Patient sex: M
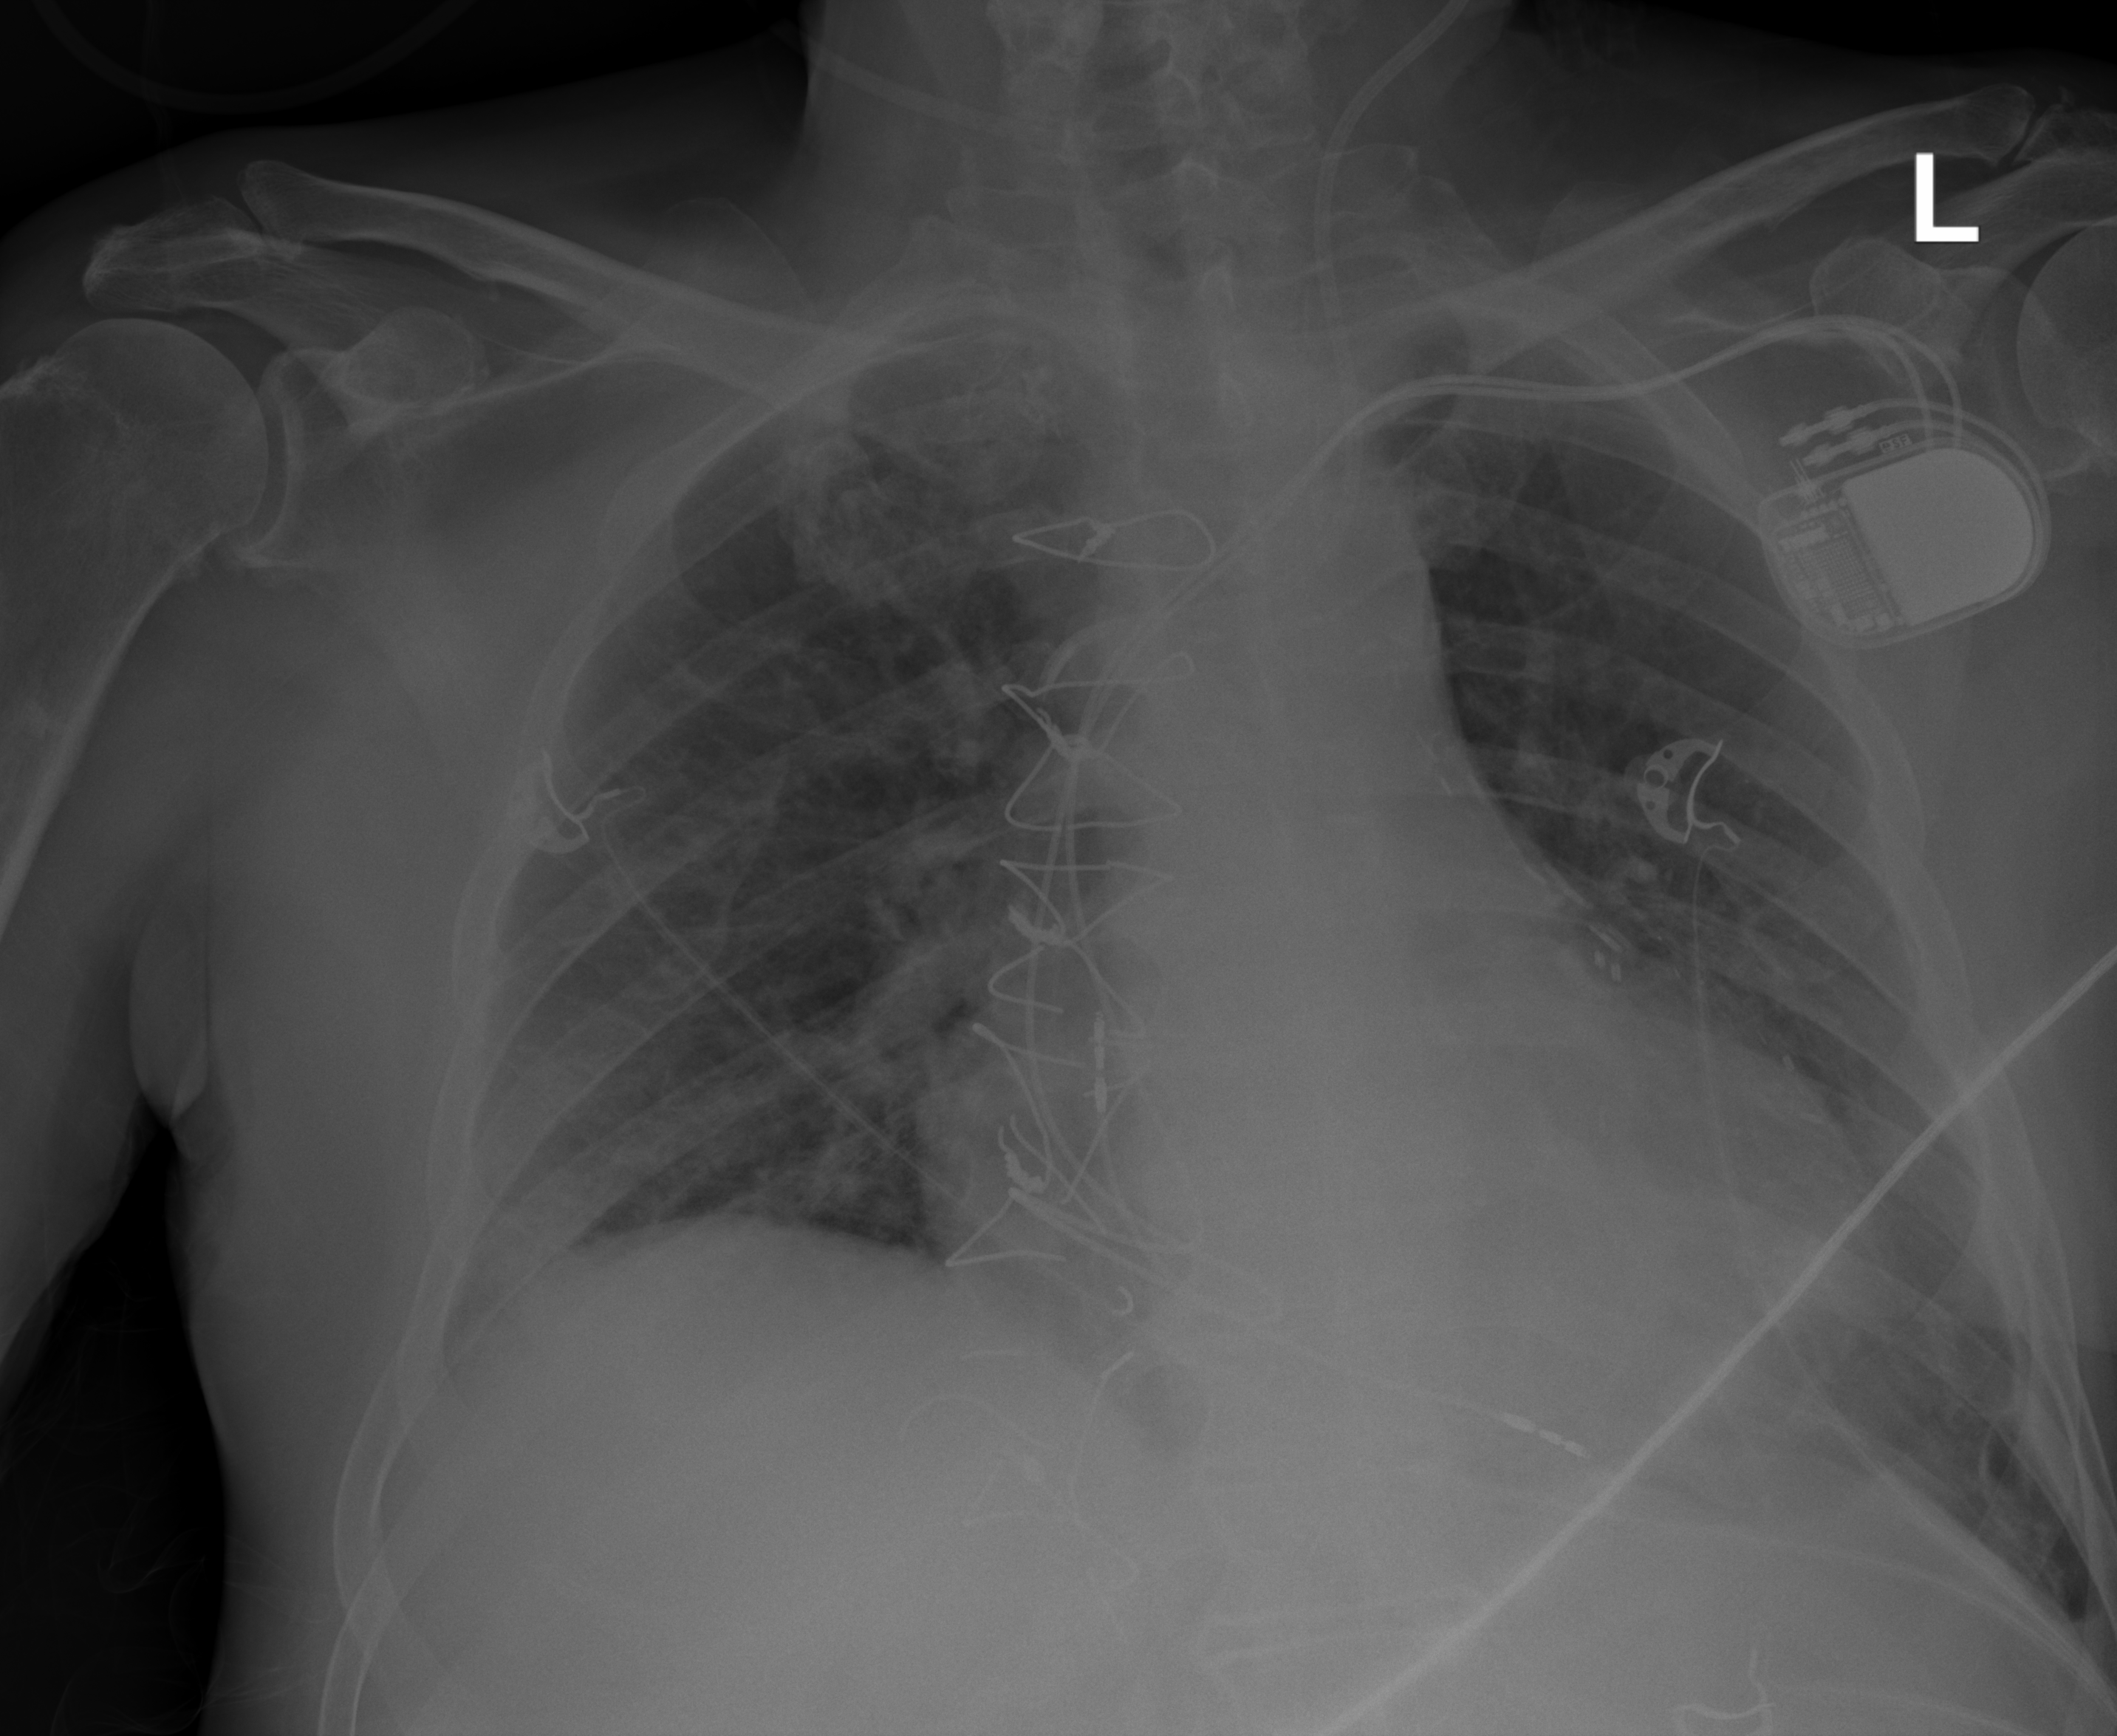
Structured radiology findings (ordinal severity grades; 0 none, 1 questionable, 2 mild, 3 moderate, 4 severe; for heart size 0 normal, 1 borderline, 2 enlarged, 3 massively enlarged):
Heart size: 2
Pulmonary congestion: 2
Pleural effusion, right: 2
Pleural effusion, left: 0
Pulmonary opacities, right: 0
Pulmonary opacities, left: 0
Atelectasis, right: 0
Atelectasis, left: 2